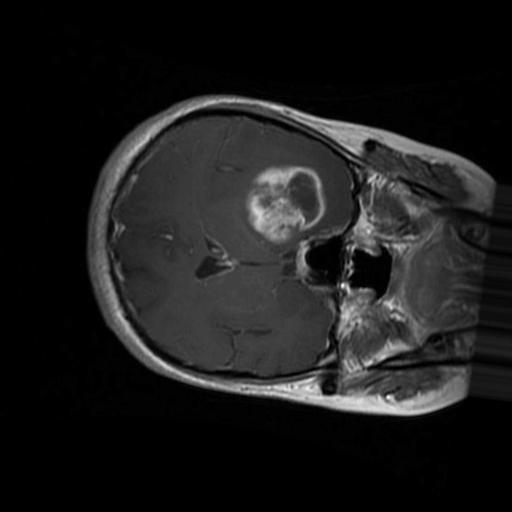
Label: brain_glioma